Question: We have recently updated our open graph action to include user-generated photos but are recieving the following error. Our action is already approved so not sure what is going on?
(#100) The action type (155314644560172) must either be approved for user-generated photos or the action must be taken by an app developer.

Any ideas?
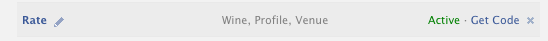
Answer: refer to <URL>
User Generated photos requires additional approval before you can use it. When submitting your action for approval in the DevApp, be sure to check the box, "User Generated Photos".